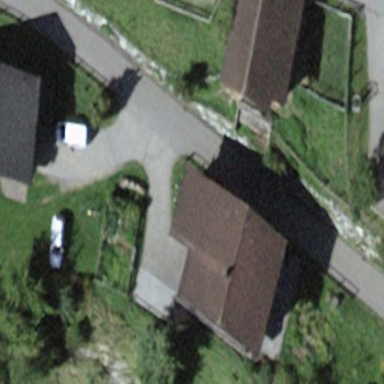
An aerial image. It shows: Simple house.